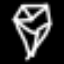
Label: diamond